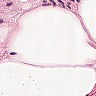
Metastatic tissue present: no